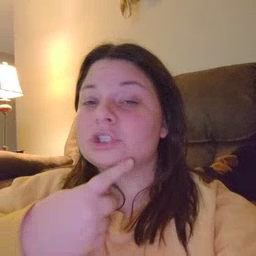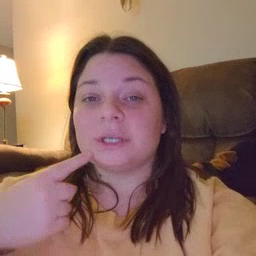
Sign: chin